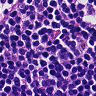
Metastatic tissue present: no